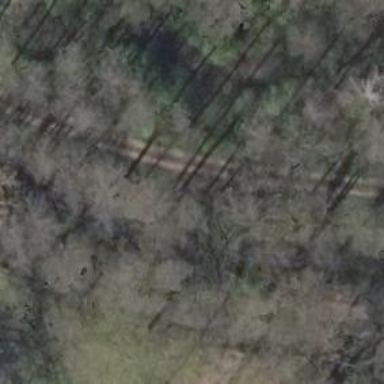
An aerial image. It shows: Row of trees in natural setting.